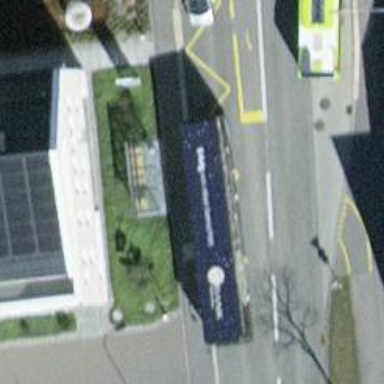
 serving as platform for public transportation."